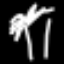
Label: palm tree